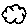
Label: cloud